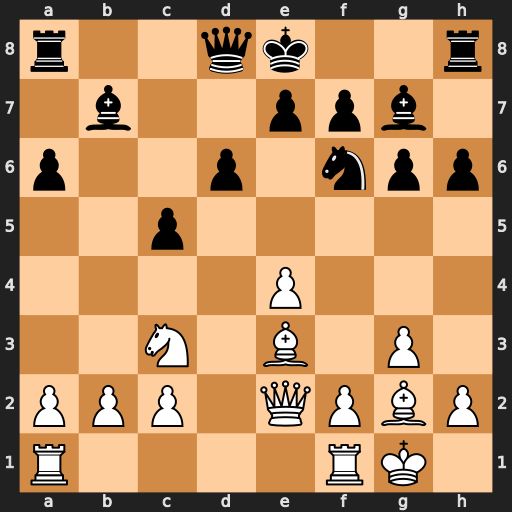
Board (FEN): r2qk2r/1b2ppb1/p2p1npp/2p5/4P3/2N1B1P1/PPP1QPBP/R4RK1
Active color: w
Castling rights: kq
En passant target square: -
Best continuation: e5 Bxg2 exf6 Bxf6 Kxg2